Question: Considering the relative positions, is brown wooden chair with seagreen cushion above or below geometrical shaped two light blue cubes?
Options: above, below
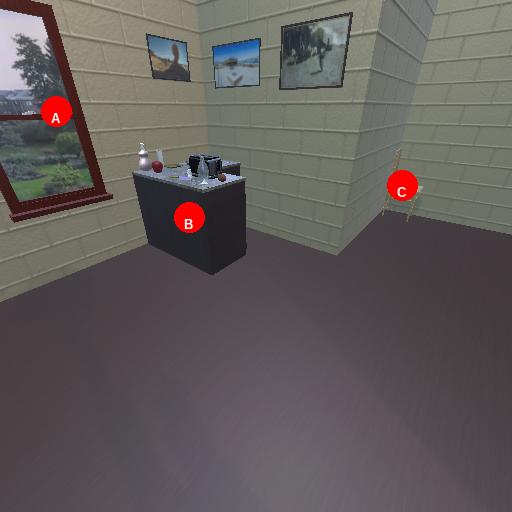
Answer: above